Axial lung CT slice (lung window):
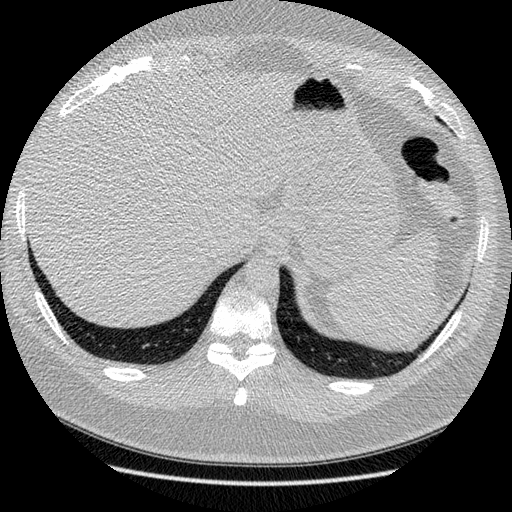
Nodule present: no